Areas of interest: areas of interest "Beijing Shijingshan District Science and Technology Museum"
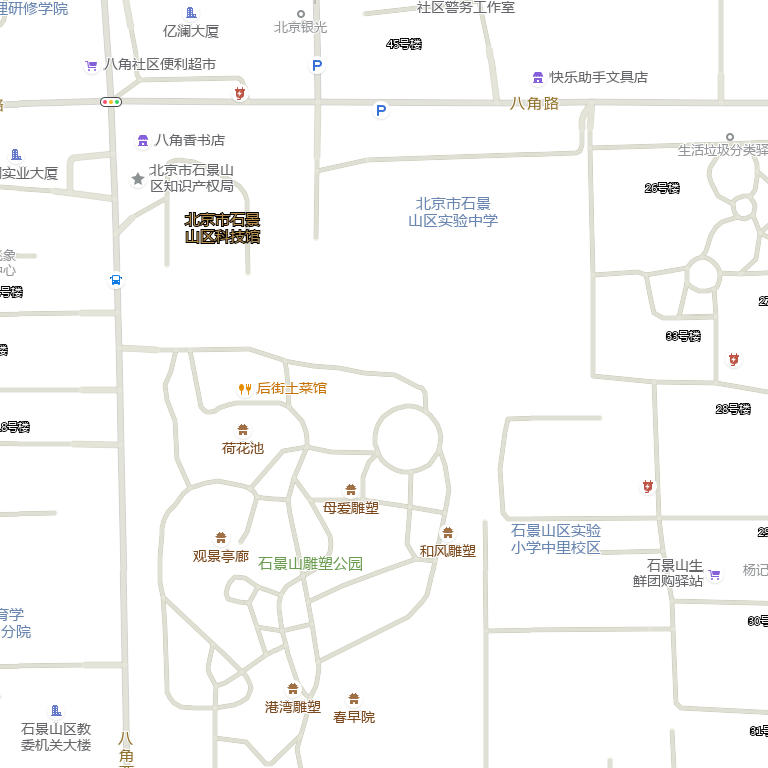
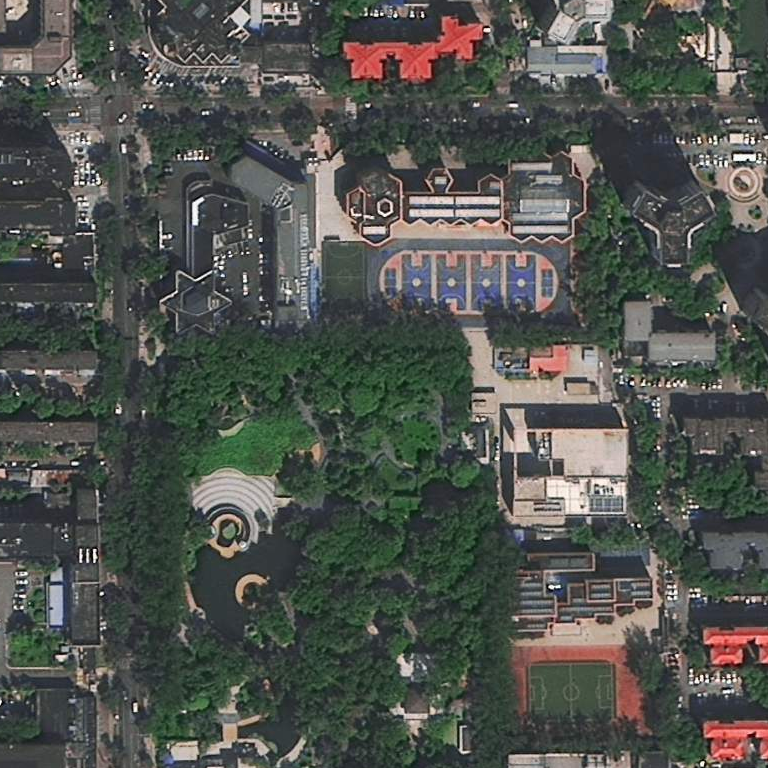